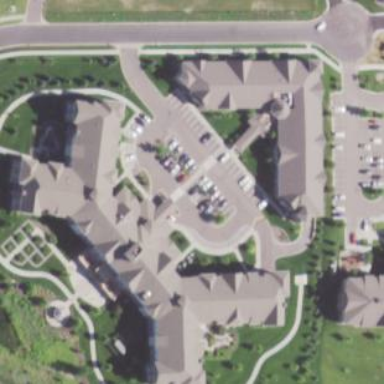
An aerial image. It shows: Image showing building with apartments.